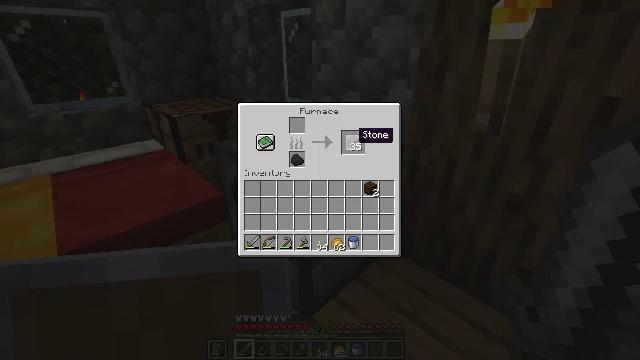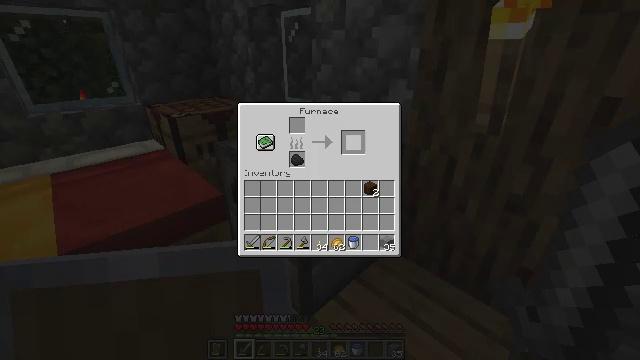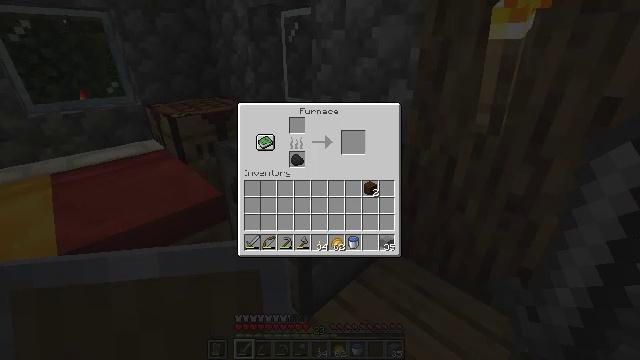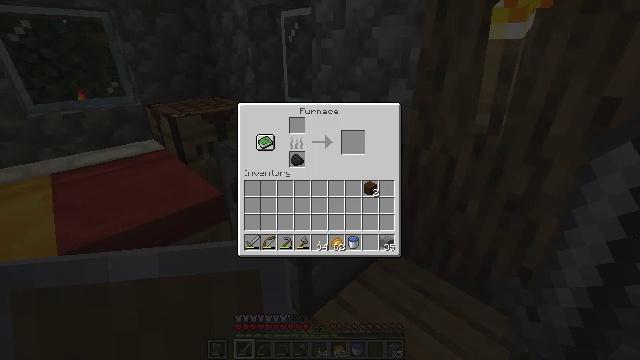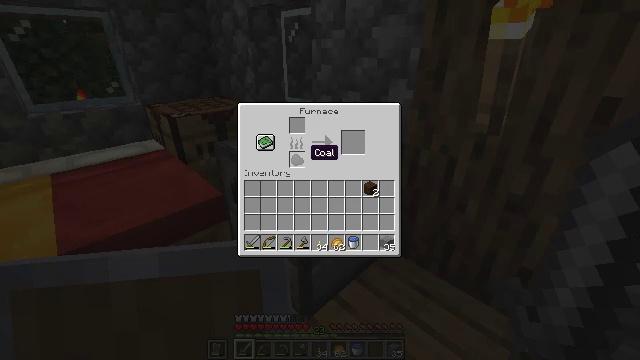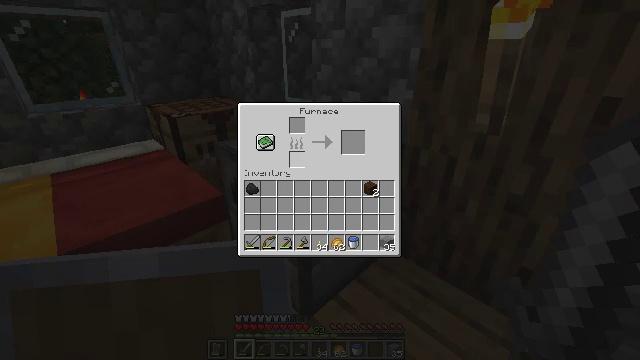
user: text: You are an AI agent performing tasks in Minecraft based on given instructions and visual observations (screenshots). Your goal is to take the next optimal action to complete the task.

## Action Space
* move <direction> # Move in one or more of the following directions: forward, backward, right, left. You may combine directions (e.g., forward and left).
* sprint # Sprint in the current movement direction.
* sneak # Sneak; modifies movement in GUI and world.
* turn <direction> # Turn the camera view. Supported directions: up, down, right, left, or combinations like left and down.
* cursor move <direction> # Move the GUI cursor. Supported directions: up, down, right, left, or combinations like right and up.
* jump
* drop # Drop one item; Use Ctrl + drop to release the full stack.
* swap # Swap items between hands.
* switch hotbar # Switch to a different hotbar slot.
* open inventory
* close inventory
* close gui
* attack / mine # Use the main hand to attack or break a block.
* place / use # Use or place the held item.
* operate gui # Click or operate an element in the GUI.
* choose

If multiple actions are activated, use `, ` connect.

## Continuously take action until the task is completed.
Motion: motion action
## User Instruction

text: craft item air
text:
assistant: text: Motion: sneak, attack / mine
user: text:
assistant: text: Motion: sneak, turn left, attack / mine
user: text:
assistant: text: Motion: sneak, turn left and down
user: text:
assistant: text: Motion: sneak, turn left
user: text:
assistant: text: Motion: sneak, attack / mine
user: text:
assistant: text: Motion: sneak, attack / mine